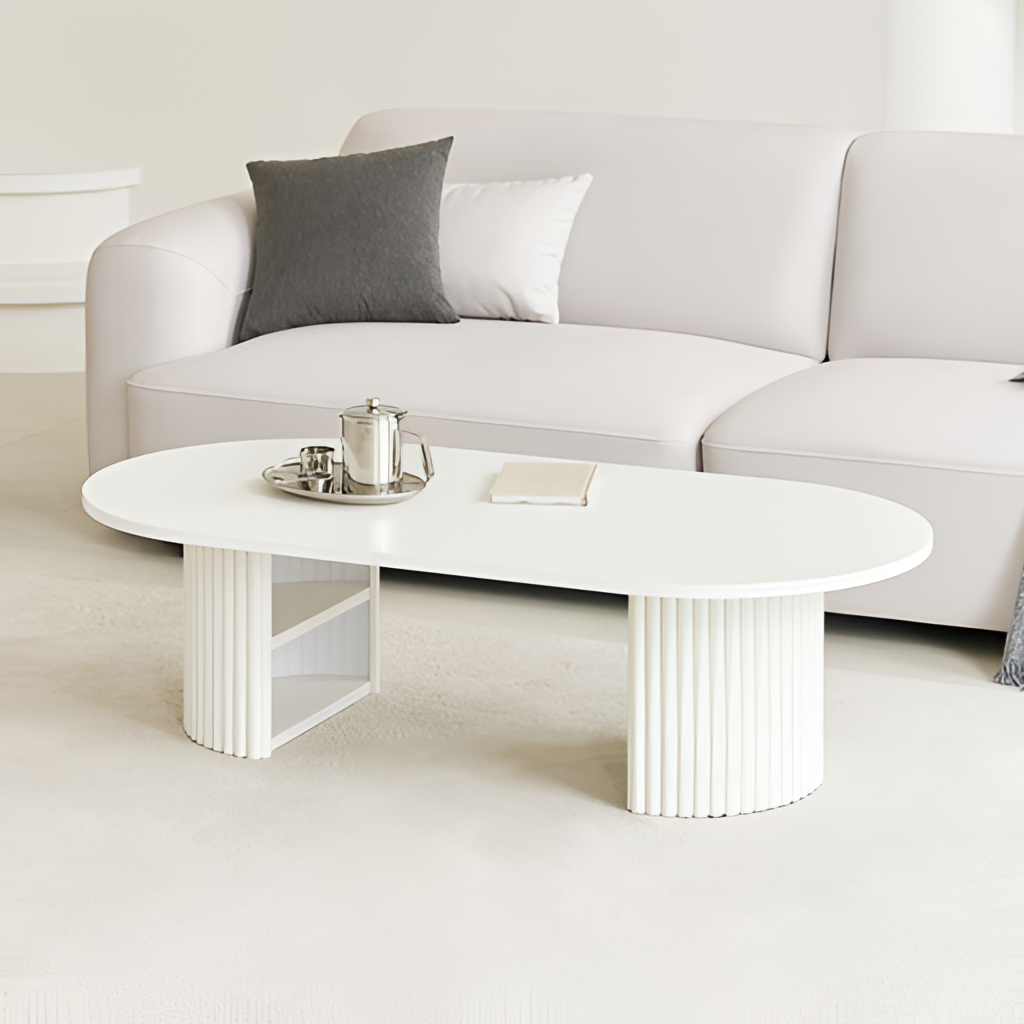
wood coffee table, living room, paint wallpaper, with solid pattern, beige tile flooring, with large square pattern, minimalist